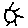
Label: sun